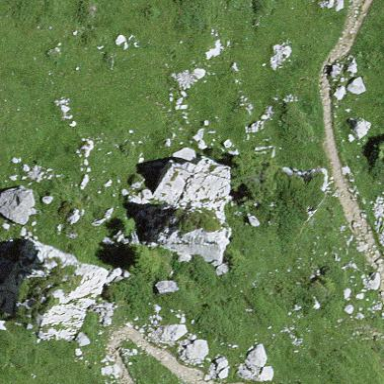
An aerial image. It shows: Natural rock formation.